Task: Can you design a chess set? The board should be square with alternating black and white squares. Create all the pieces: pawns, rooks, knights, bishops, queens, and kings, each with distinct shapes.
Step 4586:
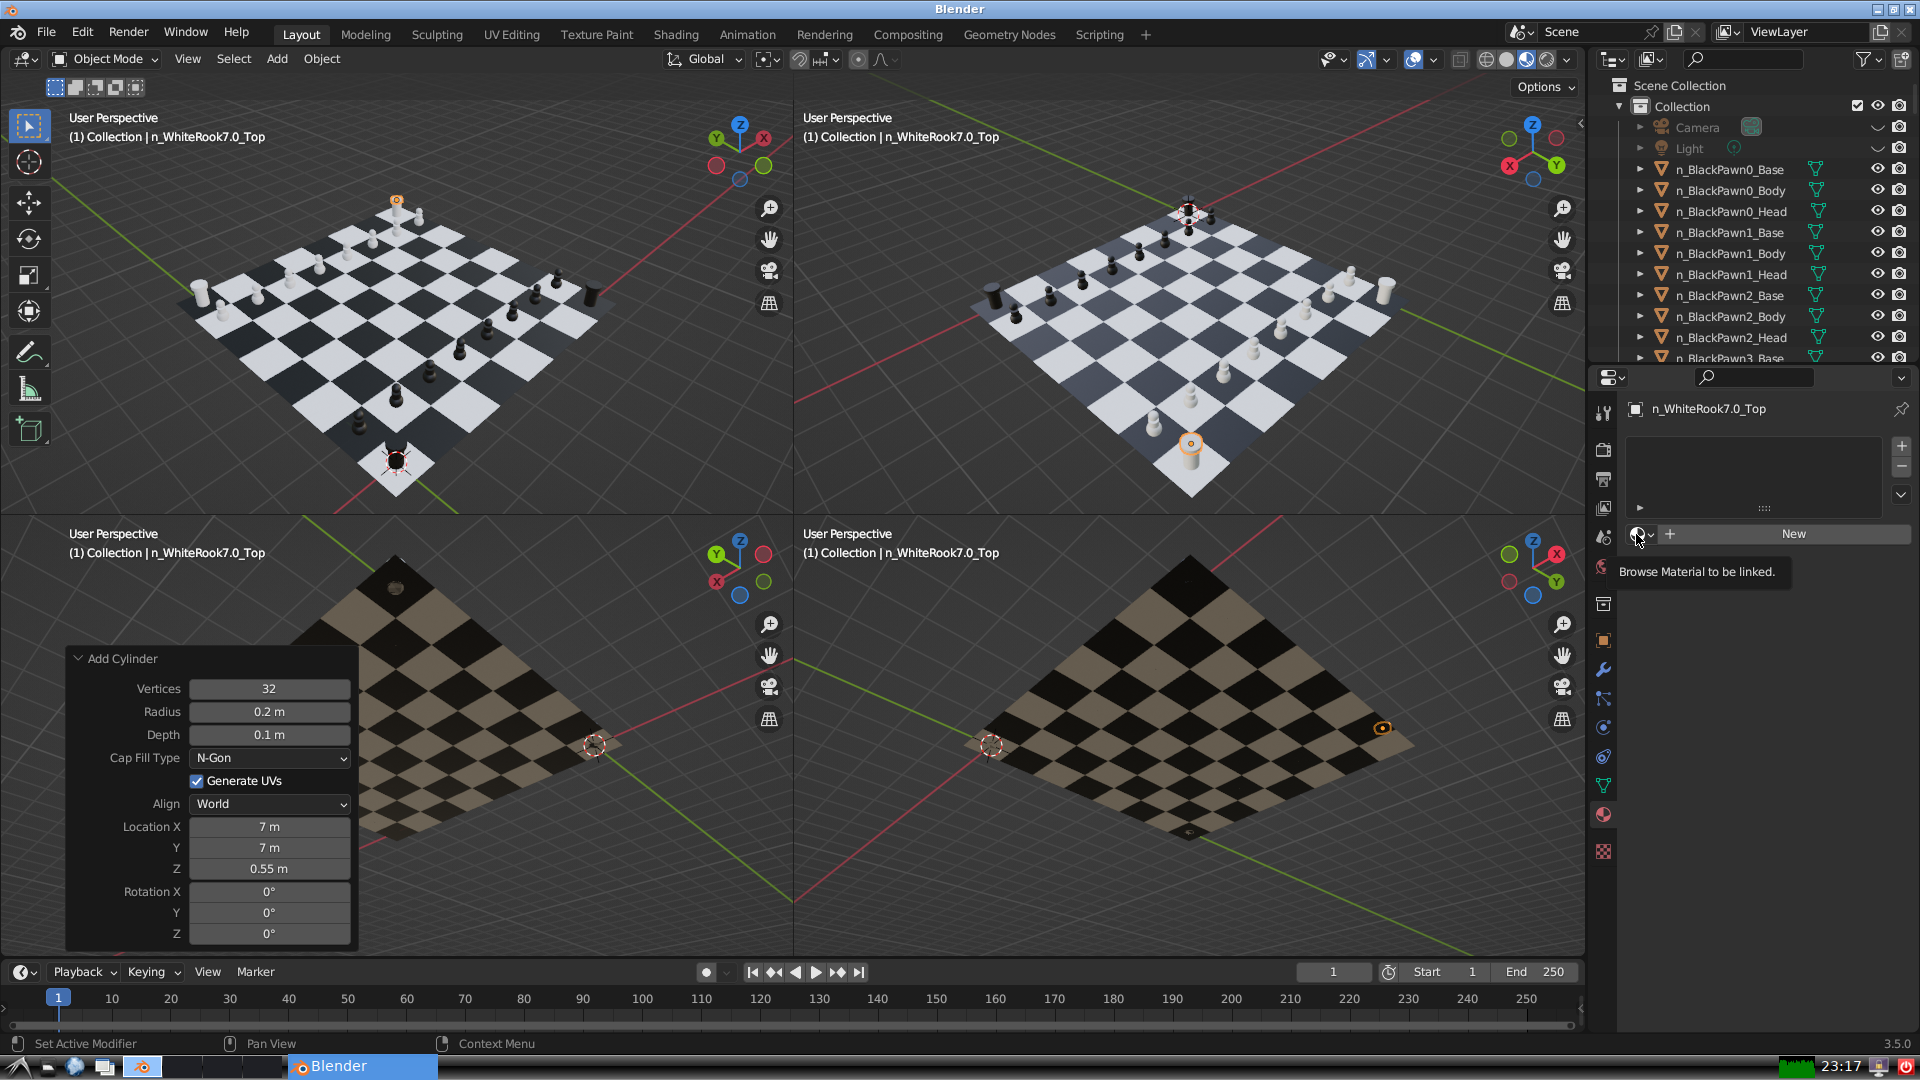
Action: click: no